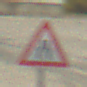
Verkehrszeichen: VerengteFahrbahn
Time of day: MorningAfternoon
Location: Outdoor (RoadRail)
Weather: PartlyCloudy
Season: NotSpecified
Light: Natural